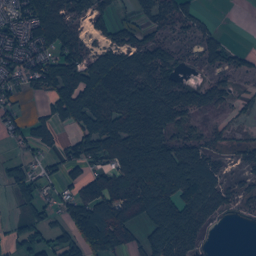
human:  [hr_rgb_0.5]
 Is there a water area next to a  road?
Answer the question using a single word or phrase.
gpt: yes

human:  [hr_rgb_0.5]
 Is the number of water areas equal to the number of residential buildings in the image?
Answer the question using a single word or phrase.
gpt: no

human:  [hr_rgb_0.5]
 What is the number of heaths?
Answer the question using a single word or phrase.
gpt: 24

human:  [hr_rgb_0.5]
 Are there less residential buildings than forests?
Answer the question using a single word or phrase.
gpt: no

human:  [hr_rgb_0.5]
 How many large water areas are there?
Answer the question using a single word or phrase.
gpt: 6

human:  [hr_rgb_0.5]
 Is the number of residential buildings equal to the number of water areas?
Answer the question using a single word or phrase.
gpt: no

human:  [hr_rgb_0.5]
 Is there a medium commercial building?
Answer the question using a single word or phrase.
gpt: no

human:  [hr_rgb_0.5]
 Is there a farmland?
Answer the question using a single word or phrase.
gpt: yes

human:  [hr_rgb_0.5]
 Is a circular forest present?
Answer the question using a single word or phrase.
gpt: yes

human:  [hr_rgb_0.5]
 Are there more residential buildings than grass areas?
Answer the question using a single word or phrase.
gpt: yes

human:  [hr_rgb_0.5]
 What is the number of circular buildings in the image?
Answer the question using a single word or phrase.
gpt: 0

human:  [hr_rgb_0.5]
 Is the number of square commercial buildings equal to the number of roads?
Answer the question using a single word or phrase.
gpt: no

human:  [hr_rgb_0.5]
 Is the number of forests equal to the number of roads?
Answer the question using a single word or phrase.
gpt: no

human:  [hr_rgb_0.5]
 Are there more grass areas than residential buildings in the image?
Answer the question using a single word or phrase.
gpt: no

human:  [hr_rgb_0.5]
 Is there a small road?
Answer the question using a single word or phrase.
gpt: yes

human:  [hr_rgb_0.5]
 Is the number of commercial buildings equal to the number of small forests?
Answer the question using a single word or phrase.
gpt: no

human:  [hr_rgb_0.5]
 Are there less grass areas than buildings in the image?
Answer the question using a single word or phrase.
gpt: yes

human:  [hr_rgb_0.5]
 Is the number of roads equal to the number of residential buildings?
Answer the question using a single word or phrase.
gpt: no

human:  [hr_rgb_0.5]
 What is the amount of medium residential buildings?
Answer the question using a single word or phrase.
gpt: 1

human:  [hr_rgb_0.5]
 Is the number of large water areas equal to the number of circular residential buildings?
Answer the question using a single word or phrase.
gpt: no

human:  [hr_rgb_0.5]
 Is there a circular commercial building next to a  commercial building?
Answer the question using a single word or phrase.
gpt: no

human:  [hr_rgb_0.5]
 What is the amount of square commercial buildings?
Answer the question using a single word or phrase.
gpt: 0

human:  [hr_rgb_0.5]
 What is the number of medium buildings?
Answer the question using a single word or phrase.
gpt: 1

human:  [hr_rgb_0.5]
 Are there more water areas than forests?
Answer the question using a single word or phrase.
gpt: no

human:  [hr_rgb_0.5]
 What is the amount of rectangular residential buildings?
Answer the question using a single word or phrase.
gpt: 526

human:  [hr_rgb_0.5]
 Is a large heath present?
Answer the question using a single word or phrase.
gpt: yes

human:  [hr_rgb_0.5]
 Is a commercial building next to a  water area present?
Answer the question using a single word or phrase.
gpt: yes

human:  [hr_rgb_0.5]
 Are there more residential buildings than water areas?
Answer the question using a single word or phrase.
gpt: yes

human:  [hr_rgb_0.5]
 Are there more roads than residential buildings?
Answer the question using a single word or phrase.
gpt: no

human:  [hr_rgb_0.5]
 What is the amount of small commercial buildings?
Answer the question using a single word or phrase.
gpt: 2

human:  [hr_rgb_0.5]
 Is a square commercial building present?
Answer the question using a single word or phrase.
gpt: no

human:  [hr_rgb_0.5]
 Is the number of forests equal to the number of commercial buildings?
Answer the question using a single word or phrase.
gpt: no

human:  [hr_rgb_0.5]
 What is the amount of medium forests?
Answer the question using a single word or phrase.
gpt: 71

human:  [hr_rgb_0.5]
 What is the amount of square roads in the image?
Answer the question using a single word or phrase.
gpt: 0

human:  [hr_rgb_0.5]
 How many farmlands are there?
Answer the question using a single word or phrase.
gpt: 27

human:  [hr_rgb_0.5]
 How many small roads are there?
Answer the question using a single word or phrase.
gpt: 214